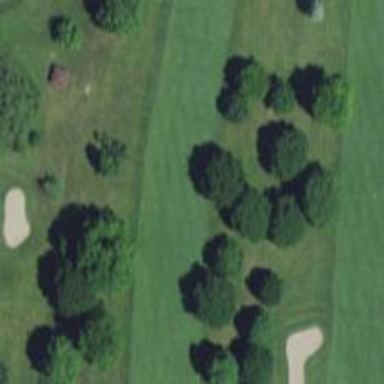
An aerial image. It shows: View of golf hole.